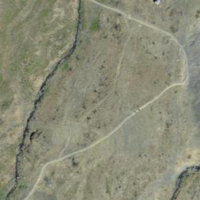
EUNIS habitat code: 31
Species observed at this site:
Silene acaulis